Question: I'm a newbie with Firebase and I implemented it in my earthquake sensing Android app. My structure looks like

So, everytime my app senses an earthquake it makes an entry in Firebase like above. What I want to do though is use data from other devices as well to determine if the earthquake was legit or not. Specifially, every time 1 device senses one, I wanna check the firebase if in the last minute there was another entry from another device as well (ideally I would want to also check the coordinates to see if it's at a nearby location but I saw that this is more tough to accomplish so you can skip that). Any idea of how this is possible? Basically, I just want to check if new entries within 1 minute of my entry exist (I could also make a check after 1 minute, in case my device was the first to detect it).
Thanks a lot in advance.
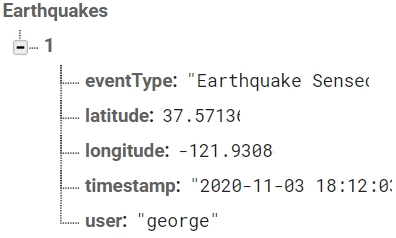
Answer: Firebase Realtime Database queries are a multi-step process:
1. Order the data on a specific property value.
2. Determine a start node and/or end node to return (sometimes called a slice).
3. Optionally limit the number of nodes to return.
In Android that'd look something like:
'''
DatabaseReference ref = FirebaseDatabase.getInstance().getReference("Earthquakes");
Query query = ref.orderByChild("timestamp").startAt("2020-11-03 18:12:00").endAt("2020-11-03 18:12:59").
query.addListenerForSingleValueEvent(new ValueEventListener() {
@Override
public void onDataChange(DataSnapshot dataSnapshot) {
for (DataSnapshot quakeSnapshot: dataSnapshot.getChildren()) {
Log.i("DB", quakeSnapshot.getKey());
Log.i("DB", quakeSnapshot.child("eventType").getValue(String.class));
}
}
@Override
public void onCancelled(DatabaseError databaseError) {
throw databaseError.toException();
}
}
'''
I highly recommend reading the Firebase documentation on <URL>.